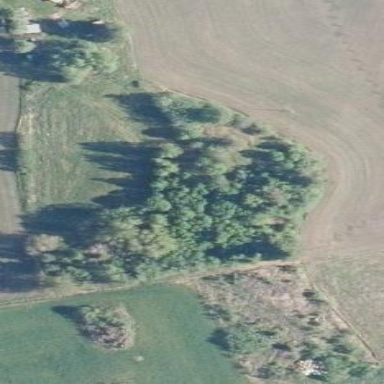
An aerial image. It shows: Serene woodland landscape.